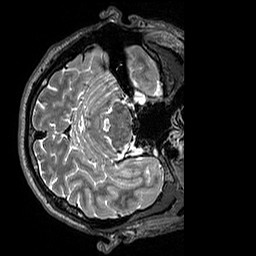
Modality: T2w
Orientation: axial
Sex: male
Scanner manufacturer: siemens
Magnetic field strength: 3 T
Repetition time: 3.2 s
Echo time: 0.409 s